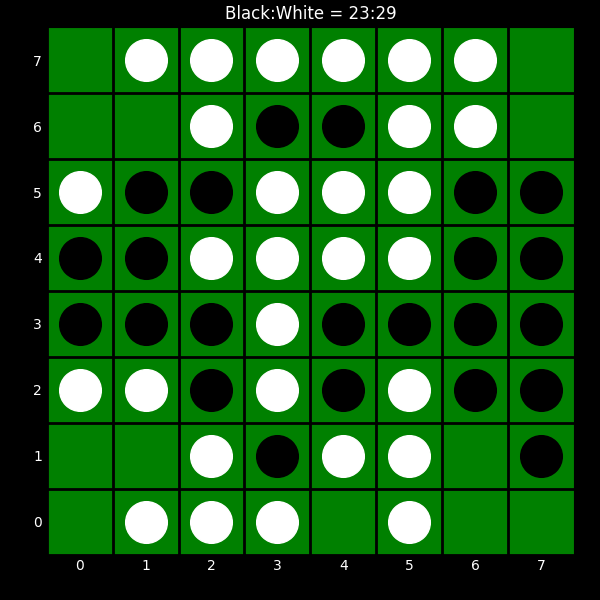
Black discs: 23
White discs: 29